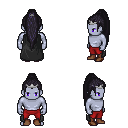
a pixel art fantasy rpg character, male body template, dark elf, purple skin, black cape, red pants, raven extra-long topknot hairstyle, silver tiara, brown shoes, four views (front, back, left, right), 2x2 character sprite sheet, small pixel art, hard edges, no anti-aliasing